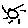
Label: sun